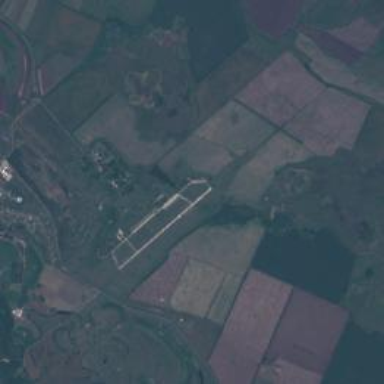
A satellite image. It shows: Military airfield located within larger aerodrome area.